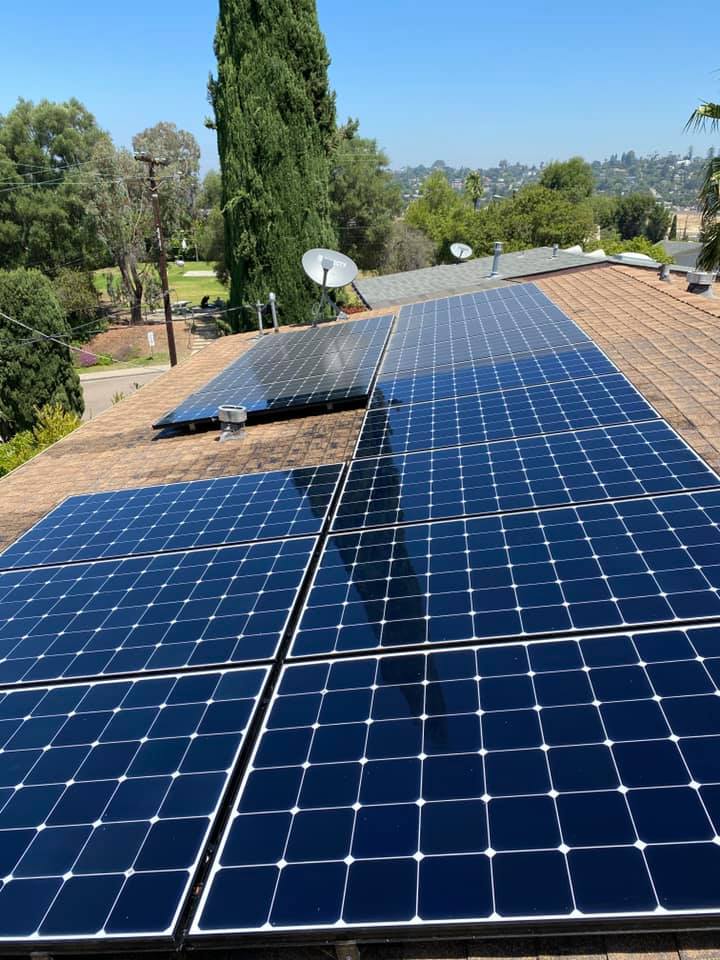
Label: Clean